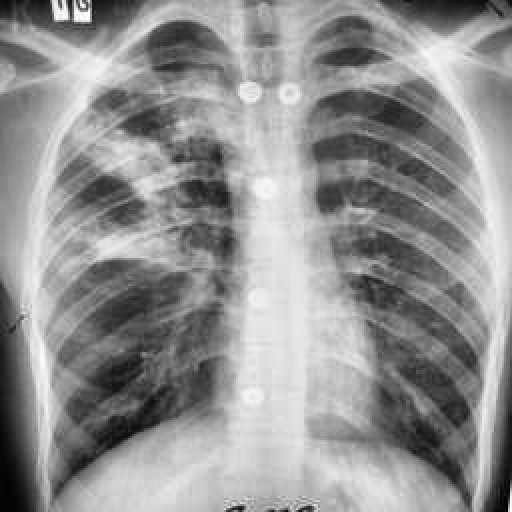
Finding: TUBERCULOSIS